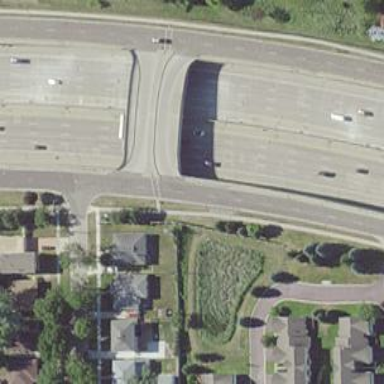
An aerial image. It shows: Asphalt road at the secondary link level.